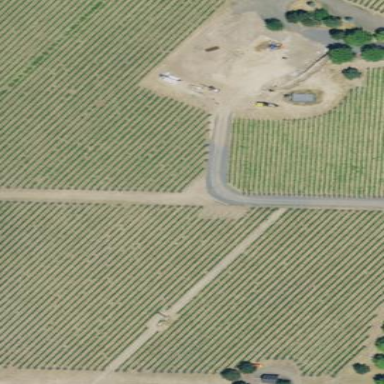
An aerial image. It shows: Vineyard growing grapes.